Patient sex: M
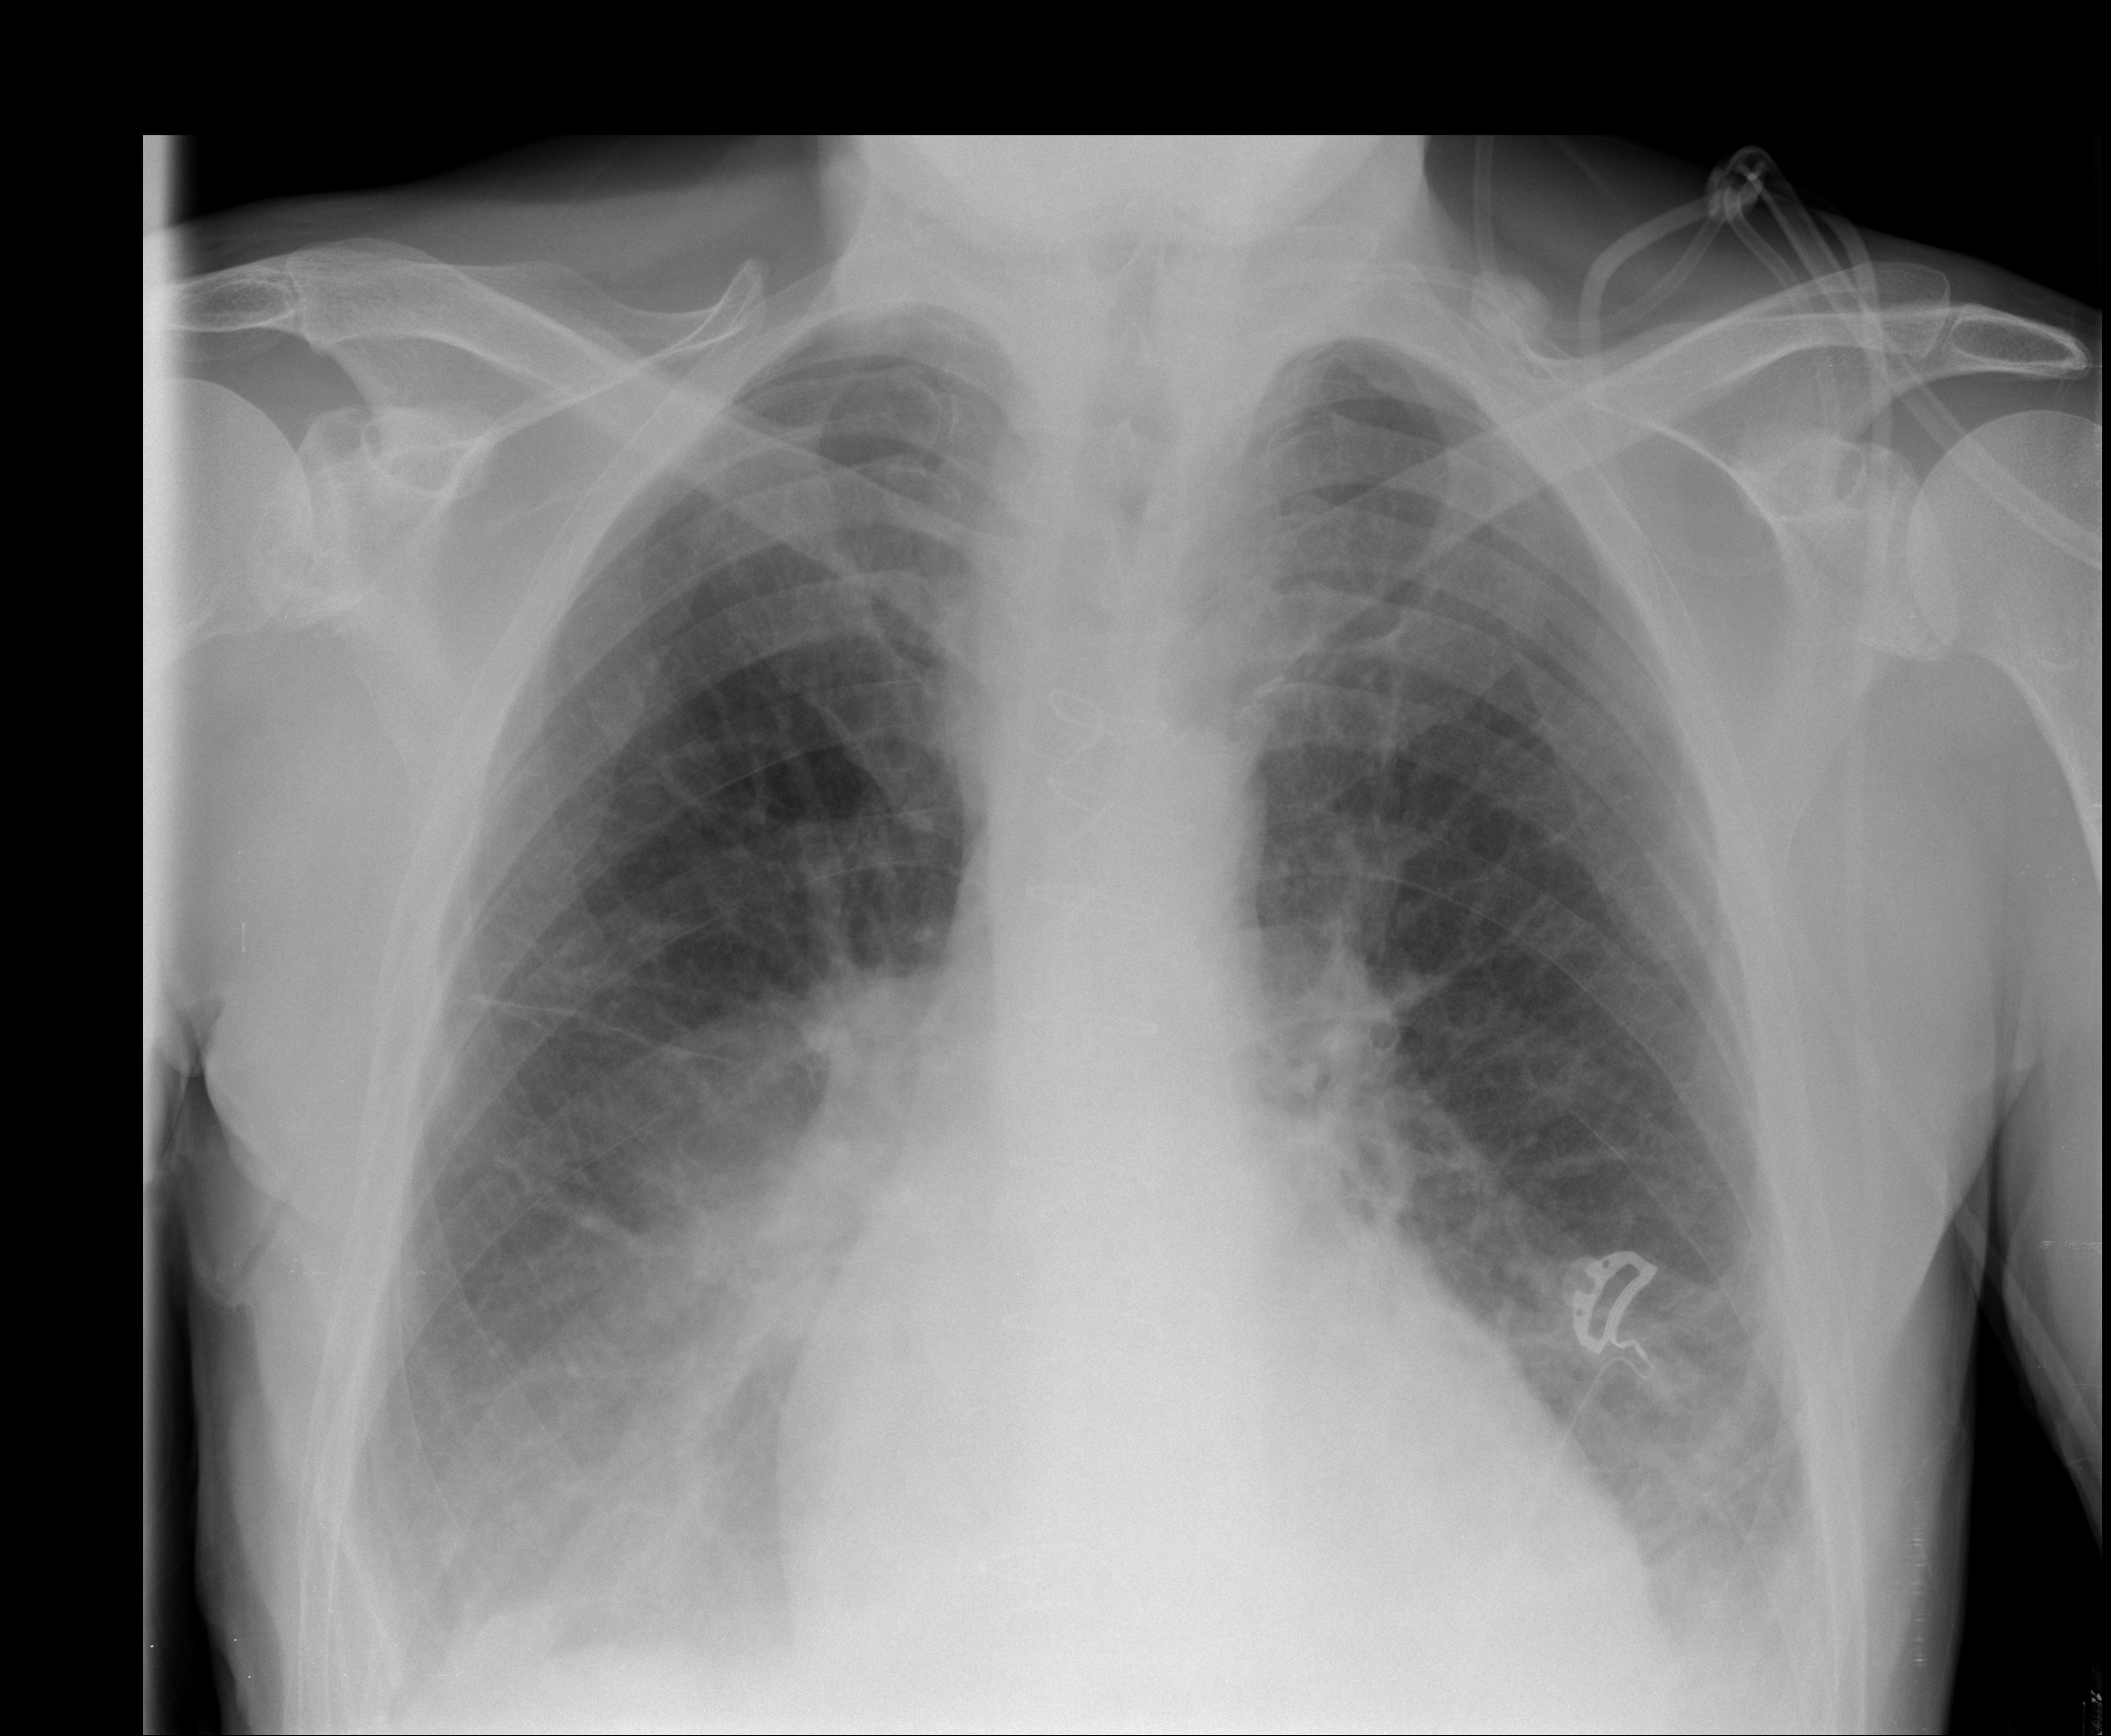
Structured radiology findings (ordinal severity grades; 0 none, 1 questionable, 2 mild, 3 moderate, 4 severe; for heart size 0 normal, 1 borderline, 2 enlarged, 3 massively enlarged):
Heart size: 1
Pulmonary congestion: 2
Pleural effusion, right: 2
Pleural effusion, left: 2
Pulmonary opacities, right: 2
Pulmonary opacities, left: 0
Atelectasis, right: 2
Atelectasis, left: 0